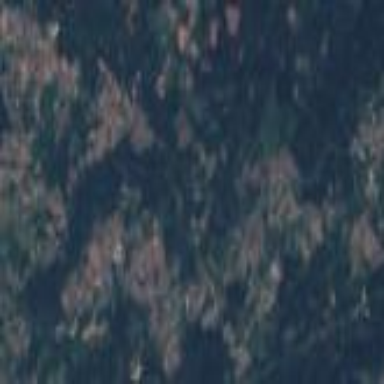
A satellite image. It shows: Forest with mix of leaf types.